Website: bh-photo
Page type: cart
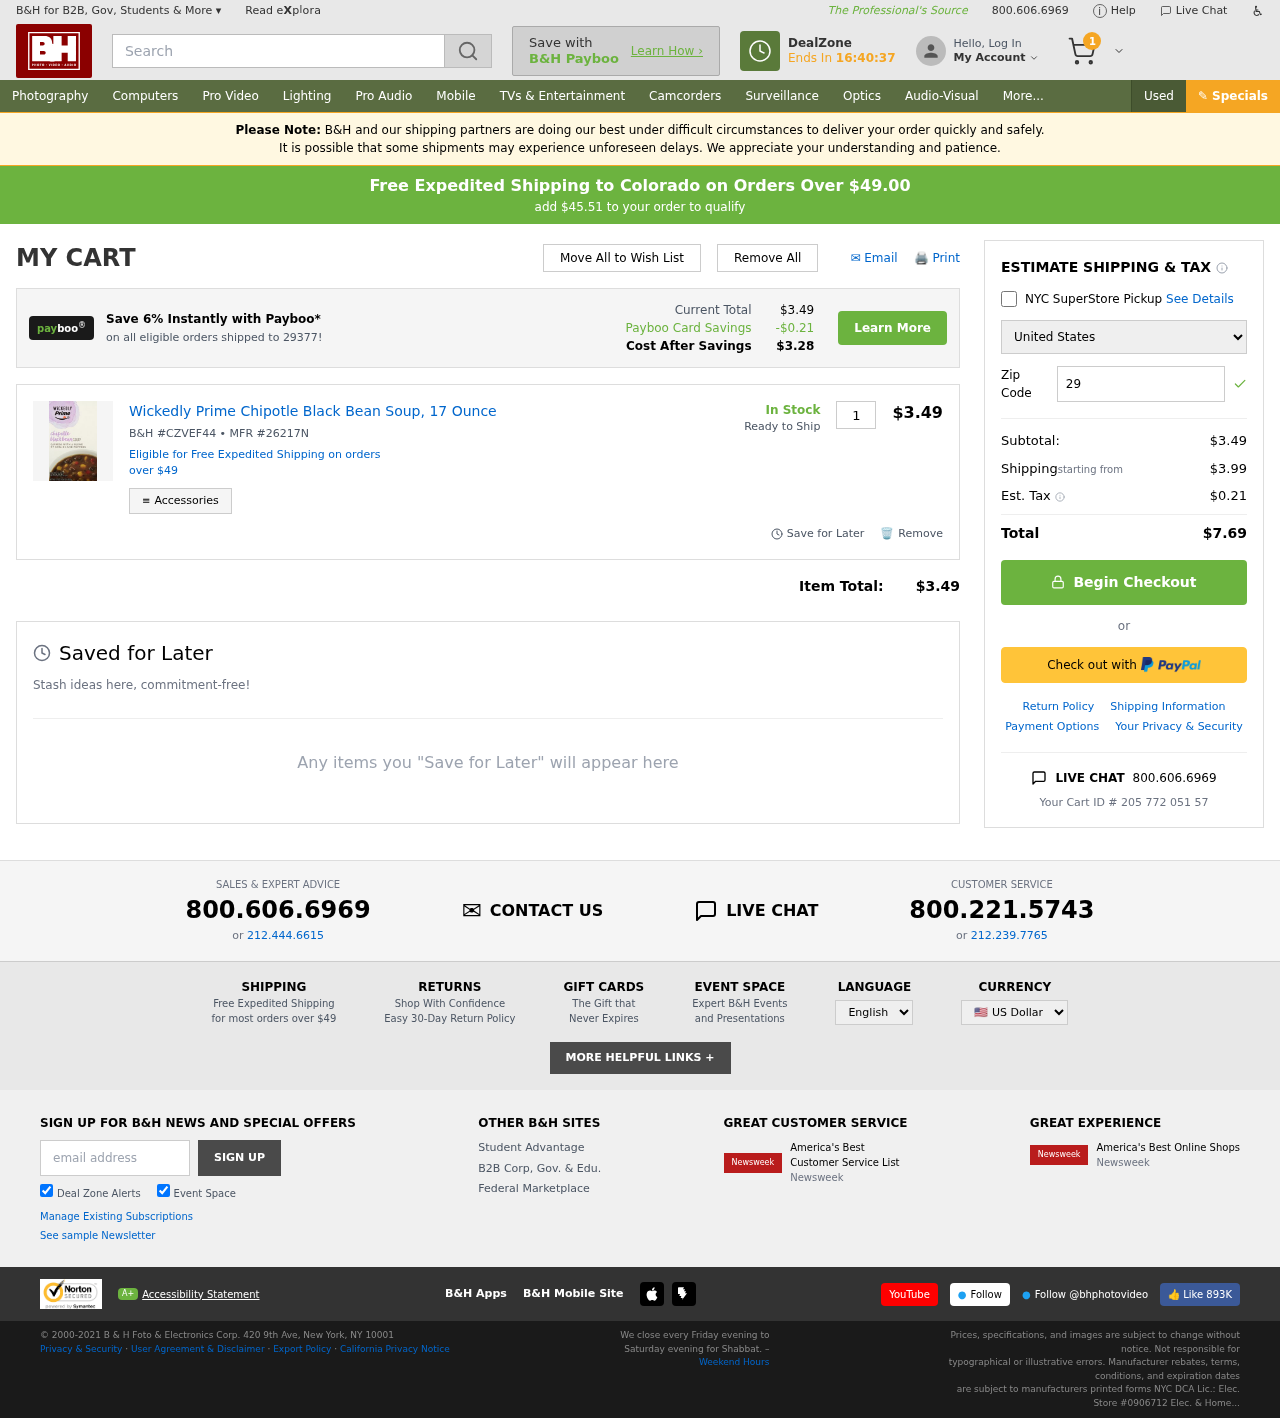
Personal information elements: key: PII_COUNTRY
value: United States
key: PII_POSTCODE
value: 29377
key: PII_STATE
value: Colorado
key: PII_POSTCODE2
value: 29377
Product elements: key: PRODUCT1_NAME
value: Wickedly Prime Chipotle Black Bean Soup, 17 Ounce
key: PRODUCT1_PRICE
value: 3.49
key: PRODUCT1_QUANTITY
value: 1
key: PRODUCT1_SKU
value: CZVEF44
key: PRODUCT1_MFR
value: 26217N
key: PRODUCT1_AVAILABILITY
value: In Stock
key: PRODUCT1_SHIP_STATUS
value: Ready to Ship
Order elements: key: ORDER_NUM_ITEMS
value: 1
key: FREE_SHIPPING_THRESHOLD
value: $45.51
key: ORDER_SUBTOTAL
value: $3.49
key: ORDER_SHIPPING_COST
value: $3.99
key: ORDER_TAX
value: $0.21
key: ORDER_TOTAL
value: $7.69
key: ORDER_ID
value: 205 772 051 57
Search elements: key: HEADER_SEARCH
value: Search
Other elements: key: PAYBOO_SAVINGS
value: -$0.21
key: COST_AFTER_SAVINGS
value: $3.28